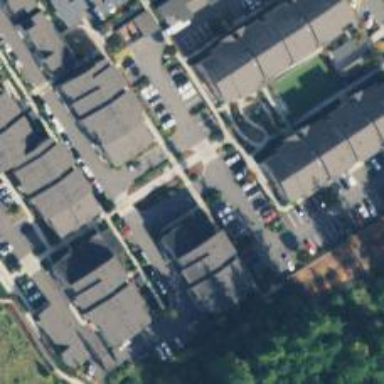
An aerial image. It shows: Living street.